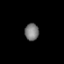
Tissue: prostate
Cell type: T cells
Senescence score: 0.3039
Nuclear area (px): 235
Mean DAPI intensity: 121.413